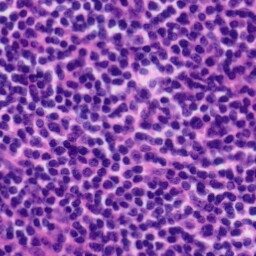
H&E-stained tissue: Tonsil